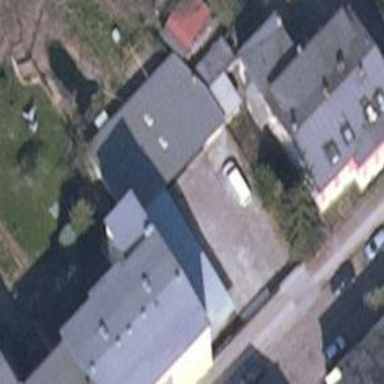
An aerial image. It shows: Group of garages.